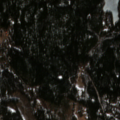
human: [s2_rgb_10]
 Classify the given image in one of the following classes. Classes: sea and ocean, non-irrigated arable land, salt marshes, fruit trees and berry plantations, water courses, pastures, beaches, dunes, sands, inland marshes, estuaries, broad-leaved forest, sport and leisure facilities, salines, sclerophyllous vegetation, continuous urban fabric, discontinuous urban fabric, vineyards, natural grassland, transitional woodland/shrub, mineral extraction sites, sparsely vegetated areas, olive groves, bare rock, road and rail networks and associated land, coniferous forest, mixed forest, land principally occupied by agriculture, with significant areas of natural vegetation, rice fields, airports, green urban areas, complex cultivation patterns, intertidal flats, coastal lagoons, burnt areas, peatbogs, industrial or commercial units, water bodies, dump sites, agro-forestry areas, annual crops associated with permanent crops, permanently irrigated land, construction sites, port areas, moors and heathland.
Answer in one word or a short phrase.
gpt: coniferous forest, mixed forest, transitional woodland/shrub